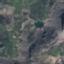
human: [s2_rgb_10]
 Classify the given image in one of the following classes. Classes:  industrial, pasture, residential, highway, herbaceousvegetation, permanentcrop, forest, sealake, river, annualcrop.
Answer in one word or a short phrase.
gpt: HerbaceousVegetation